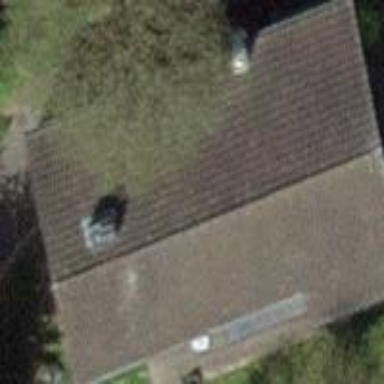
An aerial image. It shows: Simple house.